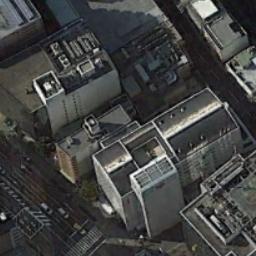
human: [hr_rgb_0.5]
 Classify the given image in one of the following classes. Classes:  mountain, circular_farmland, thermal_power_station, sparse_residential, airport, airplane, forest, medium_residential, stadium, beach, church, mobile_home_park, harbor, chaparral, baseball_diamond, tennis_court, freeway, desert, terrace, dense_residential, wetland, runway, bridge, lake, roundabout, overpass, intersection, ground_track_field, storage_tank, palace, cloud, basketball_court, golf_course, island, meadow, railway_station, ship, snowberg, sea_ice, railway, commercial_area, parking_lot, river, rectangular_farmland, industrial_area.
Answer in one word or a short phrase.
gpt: commercial_area